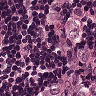
Metastatic tissue present: yes